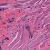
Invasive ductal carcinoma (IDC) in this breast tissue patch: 1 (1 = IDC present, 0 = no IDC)